【题型】解答题　【知识点】函数　【难度】medium
在平面直角坐标系 \(xOy\) 中（如图），已知点 \(A(-2,0)\)、\(B(6,0)\)、\(C(0,8)\)、\(D\left(2,\frac{32}{3}\right)\) 在同一个二次函数的图象上。

\noindent (1) 请从中选择适当的点坐标，求二次函数解析式；

\noindent (2) 如果射线 \(BE\) 平分 \(\angle ABC\)，交 \(y\) 轴于点 \(E\)。

\noindent ① 现将抛物线沿对称轴向下平移，顶点落在线段 \(BE\) 的点 \(F\) 处，求此时抛物线顶点 \(F\) 的坐标；

\noindent ② 如果点 \(P\) 在线段 \(BE\) 上，当 \(\triangle PBC\) 与 \(\triangle BOE\) 相似时，请求点 \(P\) 的坐标。
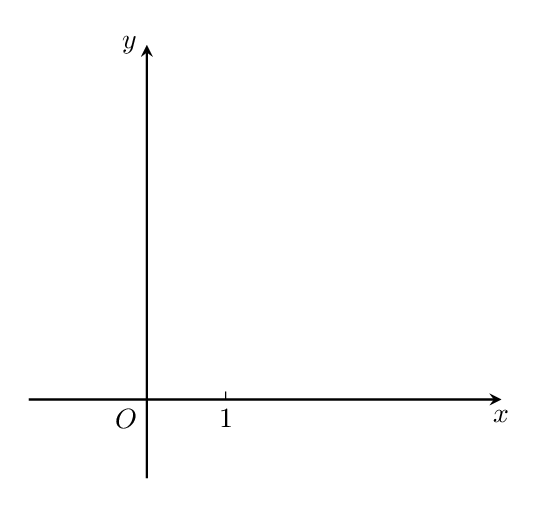
【解答】
\noindent 【答案】(1)$y = -\dfrac{2}{3}x^2 + \dfrac{8}{3}x + 8$

\noindent (2)①$F(2,2)$  ②$P_1(-2,4)$，$P_2(-4,5)$

\noindent 【分析】(1) 把解析式设为交点式，再把$C(0,8)$代入解析式中求解即可；

\noindent (2) ①过点$E$作$EH \perp BC$于$H$，由角平分线的性质得到$OE = HE$，利用勾股定理求出$BC = 10$，进而利用等面积法求出$OE = 3$，则$E(0,3)$，求出直线$BE$解析式为$y = -\dfrac{1}{2}x + 3$，再求出对称轴为直线$x = 2$，由此即可求出$F(2,2)$；②先求出$OE = 3$，$OB = 6$，设$P(2m, -m + 3)$，则$PC^2 = 5m^2 + 10m + 25$，$PB^2 = 5m^2 - 30m + 45$，分当$\triangle PBC \sim \triangle OBE$时，当$\triangle PBC \sim \triangle EBO$时，两种情况根据相似三角形的性质建立方程求解即可。

\noindent 【详解】(1) 解：设二次函数解析式为$y = a(x + 2)(x - 6)(a \neq 0)$，
把$C(0,8)$代入$y = a(x + 2)(x - 6)(a \neq 0)$中得：$a(0 + 2)(0 - 6) = 8$，
解得$a = -\dfrac{2}{3}$，
$\therefore$ 二次函数解析式为$y = -\dfrac{2}{3}(x + 2)(x - 6) = -\dfrac{2}{3}x^2 + \dfrac{8}{3}x + 8$；

\noindent (2) 解：①过点$E$作$EH \perp BC$于$H$，
$\because$ 射线$BE$平分$\angle ABC$，$EH \perp BC$，$EO \perp AB$，
$\therefore OE = HE$，
$\because B(6,0)$，$C(0,8)$，
$\therefore OC = 8$，$OB = 6$，
$\therefore BC = \sqrt{OC^2 + OB^2} = 10$，
$\because S_{\triangle BOC} = S_{\triangle BCE} + S_{\triangle BOE}$，
$\therefore \dfrac{1}{2}OB \cdot OC = \dfrac{1}{2}OE \cdot OB + \dfrac{1}{2}BC \cdot HE$，
$\therefore \dfrac{1}{2} \times 6 \times 8 = 3OE + 5OE$，
$\therefore OE = 3$，
$\therefore E(0,3)$，
设直线$BE$解析式为$y = kx + b$，
$\therefore \begin{cases}6k + b = 0, \\ b = 3\end{cases}$，
$\therefore \begin{cases}k = -\dfrac{1}{2}, \\ b = 3\end{cases}$，
$\therefore$ 直线$BE$解析式为$y = -\dfrac{1}{2}x + 3$。
$\because$ 二次函数解析式为$y = -\dfrac{2}{3}x^2 + \dfrac{8}{3}x + 8$，
$\therefore$ 对称轴为直线$x = -\dfrac{\dfrac{8}{3}}{2 \times \left(-\dfrac{2}{3}\right)} = 2$，
在$y = -\dfrac{1}{2}x + 3$中，当$x = 2$时，$y = 2$，
$\therefore F(2,2)$；

\noindent $\because E(0,3)$，$B(6,0)$，
$\therefore OE = 3$，$OB = 6$。
设$P(2m, -m + 3)$，
则$PC^2 = (2m - 0)^2 + (-m + 3 - 8)^2 = 5m^2 + 10m + 25$，
$PB^2 = (2m - 6)^2 + (-m + 3 - 0)^2 = 5m^2 - 30m + 45$。

\noindent 当$\triangle PBC \sim \triangle OBE$时，则$\dfrac{PB}{PC} = \dfrac{OB}{OE} = 2$，
$\therefore \dfrac{5m^2 - 30m + 45}{5m^2 + 10m + 25} = 4$，
$\therefore 5m^2 - 30m + 45 = 20m^2 + 40m + 100$，
$\therefore 3m^2 + 14m + 11 = 0$，
解得$m = -1$或$m = -\dfrac{11}{3}$（舍去），
$\therefore P(-2,4)$；

\noindent 当$\triangle PBC \sim \triangle EBO$时，则$\dfrac{PC}{BC} = \dfrac{OE}{OB} = \dfrac{1}{2}$，
$\therefore \dfrac{5m^2 + 10m + 25}{100} = \dfrac{1}{4}$，
$\therefore m^2 + 2m = 0$，
解得$m = -2$或$m = 0$（舍去），
$\therefore P(-4,5)$；

\noindent 综上，点$P$的坐标为$(-2,4)$或$(-4,5)$。

\noindent 【点睛】本题是二次函数的综合题，考查了待定系数法求二次函数解析式，角平分线的性质，相似三角形的判定和性质，勾股定理等知识，解题的关键是学会用分类讨论的思想思考问题。
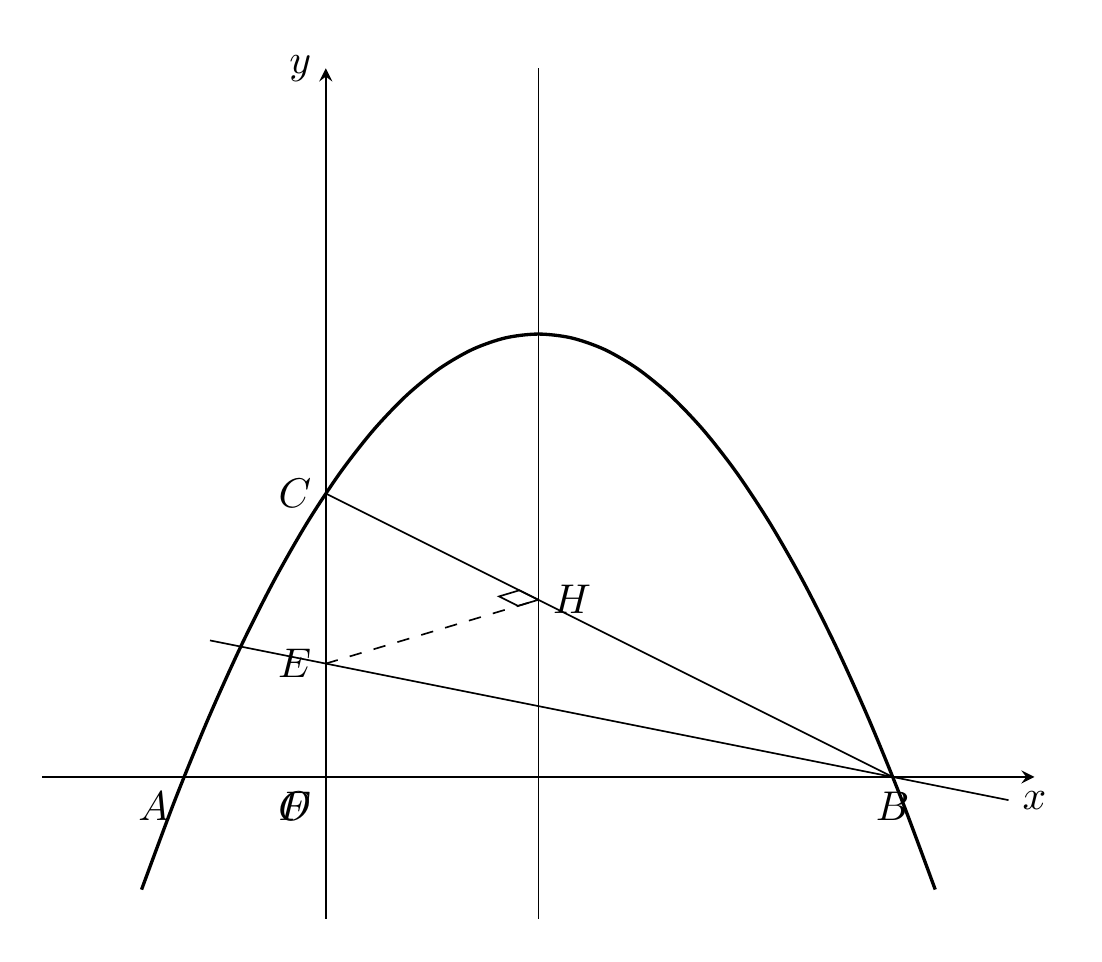